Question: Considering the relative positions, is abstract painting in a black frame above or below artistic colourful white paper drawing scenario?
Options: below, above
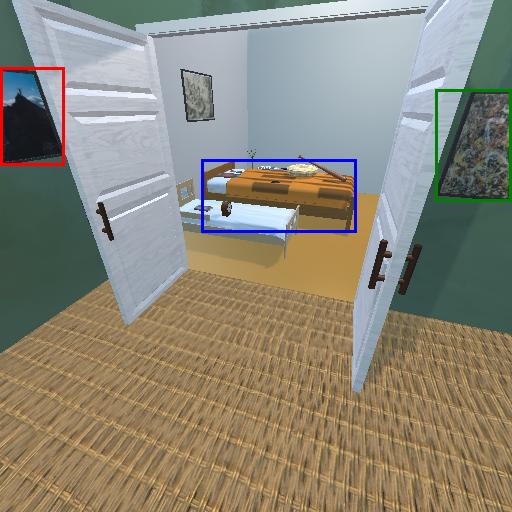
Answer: below